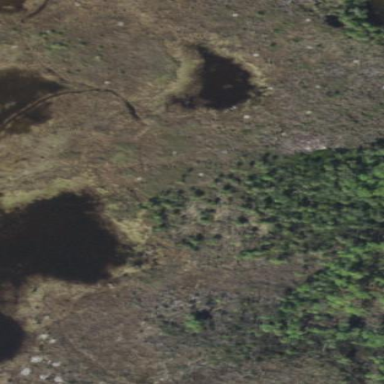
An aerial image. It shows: Marsh wetland.